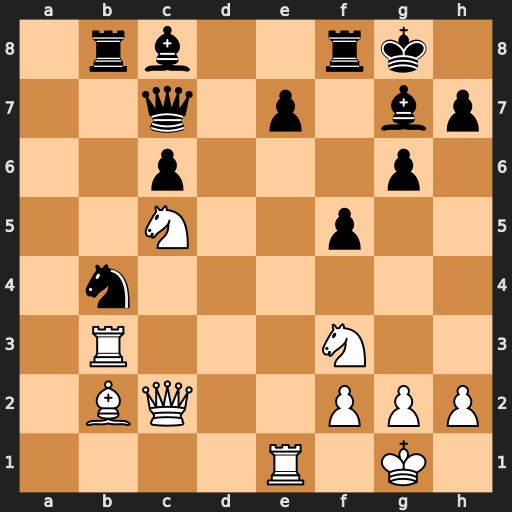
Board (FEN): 1rb2rk1/2q1p1bp/2p3p1/2N2p2/1n6/1R3N2/1BQ2PPP/4R1K1
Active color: w
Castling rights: -
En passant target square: -
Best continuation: Rxb4 Rxb4 Bxg7 Kxg7 Qc3+ Kg8 Qxb4